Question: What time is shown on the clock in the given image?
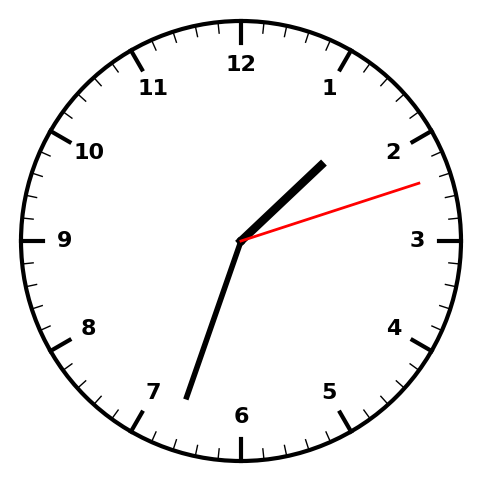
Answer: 01:33:12